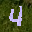
Label: 4